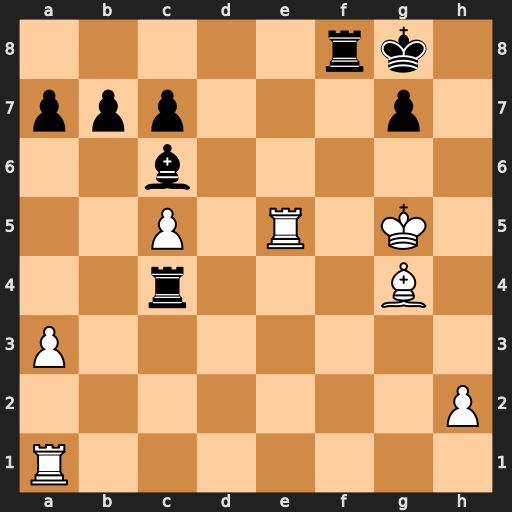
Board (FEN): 5rk1/ppp3p1/2b5/2P1R1K1/2r3B1/P7/7P/R7
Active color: w
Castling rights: -
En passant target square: -
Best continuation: Be6+ Kh7 Bxc4